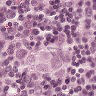
Metastatic tissue present: yes